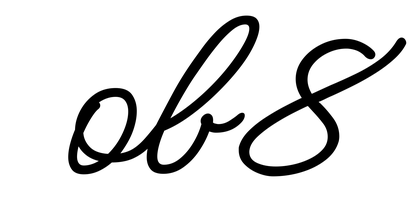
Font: MeowScript-Regular